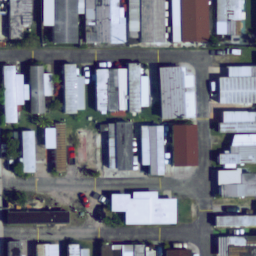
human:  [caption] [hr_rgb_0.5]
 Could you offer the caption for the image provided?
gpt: Many mobile homes arranged in lines in the mobile home park and some roads go through this area .

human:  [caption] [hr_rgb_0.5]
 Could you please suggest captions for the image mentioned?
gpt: Many mobile homes arranged in lines in the mobile home park .

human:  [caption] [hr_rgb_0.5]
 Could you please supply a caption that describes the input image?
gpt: Lots of mobile homes arranged very neatly surrounded in the mobile home park .

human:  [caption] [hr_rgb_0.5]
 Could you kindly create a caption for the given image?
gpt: Many mobile homes are closed to each other in the mobile home park .

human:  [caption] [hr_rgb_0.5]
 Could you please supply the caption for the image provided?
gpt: Lots of mobile homes are closed to each other and some roads go through this area .